Aerial crown-view tile of a tropical tree (Barro Colorado Island, Panama), acquired 20240716:
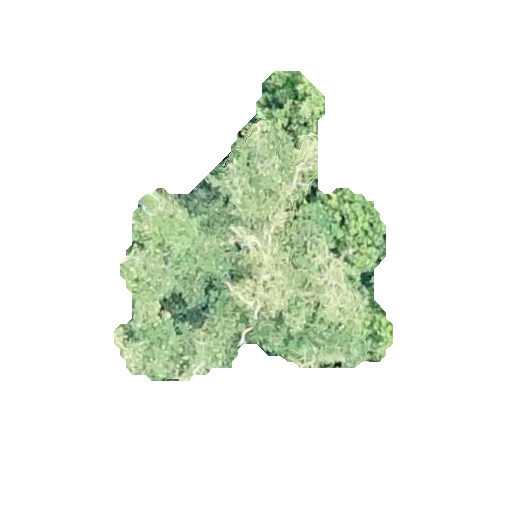
Species: Platypodium elegans
GBIF accepted scientific name: Platypodium elegans
Crown area: 83.077 m²